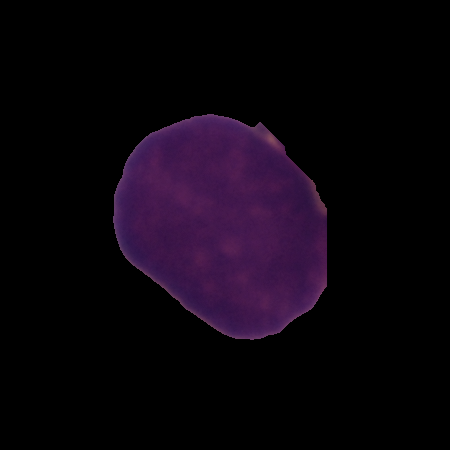
Label: healthy